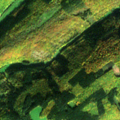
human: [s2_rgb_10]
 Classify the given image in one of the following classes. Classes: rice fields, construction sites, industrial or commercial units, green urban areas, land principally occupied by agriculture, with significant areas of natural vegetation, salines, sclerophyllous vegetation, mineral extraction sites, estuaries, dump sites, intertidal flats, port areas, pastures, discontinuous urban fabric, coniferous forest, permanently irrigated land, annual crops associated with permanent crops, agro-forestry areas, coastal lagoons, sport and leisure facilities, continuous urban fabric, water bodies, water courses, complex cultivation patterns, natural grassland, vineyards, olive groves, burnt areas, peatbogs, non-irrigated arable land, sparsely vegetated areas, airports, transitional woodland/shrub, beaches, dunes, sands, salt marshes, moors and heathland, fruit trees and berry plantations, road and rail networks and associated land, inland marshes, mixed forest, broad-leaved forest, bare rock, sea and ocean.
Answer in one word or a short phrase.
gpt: land principally occupied by agriculture, with significant areas of natural vegetation, mixed forest